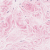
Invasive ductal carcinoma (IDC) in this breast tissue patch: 0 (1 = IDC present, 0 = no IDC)